Question:
---
After some google search I find it!
This algorithm is a non-tail recursive method.
The reversed input string is completely pushed into a stack.
'''
prefixToInfix(stack)
1) IF stack is not empty
a. Temp -->pop the stack
b. IF temp is a operator
i. Write a opening parenthesis to output
ii. prefixToInfix(stack)
iii. Write temp to output
iv. prefixToInfix(stack)
v. Write a closing parenthesis to output
c. ELSE IF temp is a space -->prefixToInfix(stack)
d. ELSE
i. Write temp to output
ii. IF stack.top NOT EQUAL to space -->prefixToInfix(stack)
'''
when the Stack top is
> F(ABC)
and we enter the algorithm, "A" is written to the output as it was currently the value of
> temp=A (say)
Now how I get '' on the output column as according to the algorithm the next temp value will be "B" which was popped from the stack after the last recursive call.
How the diagram is showing output "((A-" ...
Where I am doing the incorrect assumption ?
Could someone take the trouble in explaining it ?
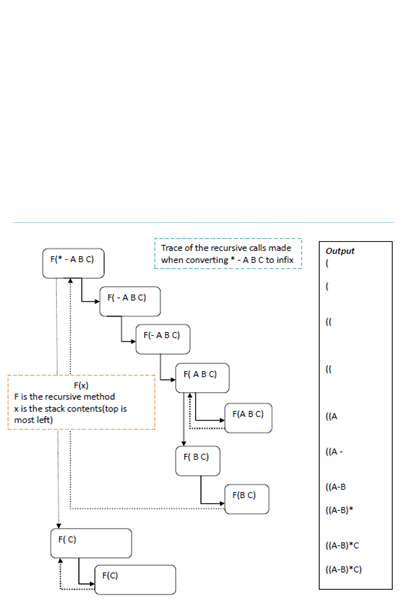
Answer: I don't quite understand your question.
If your stack is 'ABC', 'F(ABC)' pops the A, goes into branch d.i. and writes an A to output, goes on into d.ii. and performs 'F(BC)', which will, in the end, write both the B and C to output.
If you want your output to look like it does on the diagram, you'll need your stack to be '* - A B C' (note the spaces between every element!).
## Edit:
(As an aside: all this is easier stepped through than described, so I suggest you write the algorithm as a program and start it in your choice of debugger.)
OK, so you have stored the first '*' in 'temp' (a), written a '(' (b.i.), and called the algorithm with the remaining stack (b.ii.). This throws away a blank, then you store a '-' in the next branch's 'temp', write a '(', and called the algorithm with the remaining stack. At some point, you end up in d.ii., you have just written an A to output, giving you
'''
((A
'''
and the remaining stack is
'''
_B_C
'''
with a space on top and another space between B and C.
So now d.ii. finds the space and doesn't do anything anymore: this control branch is done, and we go back to where we came from, which was d.ii. in your '-' control branch. You write the '-' to output at d.iii., call the algorithm with the remaining stack ('_B_C') at d.iv., and there you go, writing the 'B', a ')', the '*' and 'C' and the last ')'.
Just remember where you came from, so you know where to jump back after your current recursion is done.